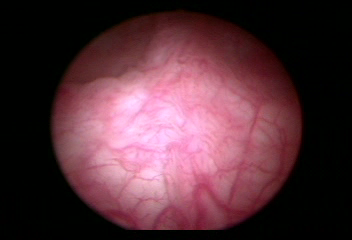
Modality: WLC
Class: Normal mucosa
Bladder cancer association: No